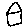
Label: house